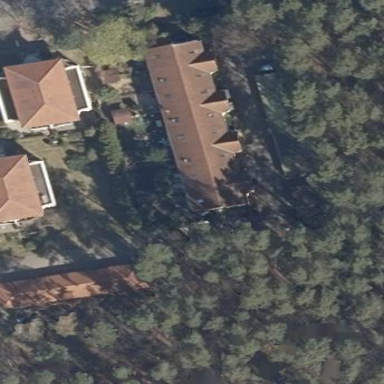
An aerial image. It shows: Gabled roof on building that houses apartments.